Field crop: maize
Growth stage: 2
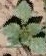
Species: datura